Breast ultrasound image
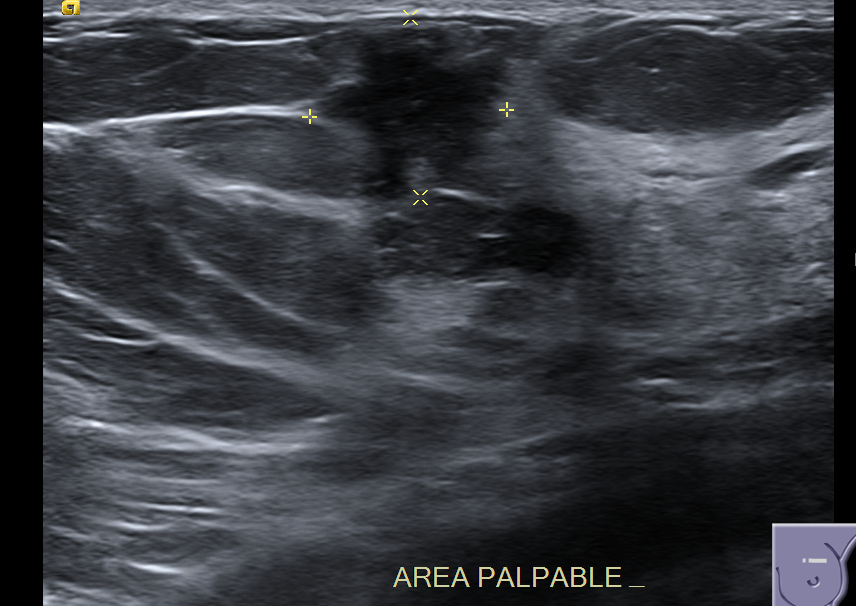
Diagnosis: malignant